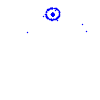
Particle: proton